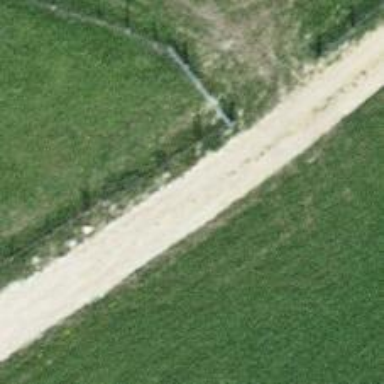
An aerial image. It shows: Gravel track road.